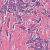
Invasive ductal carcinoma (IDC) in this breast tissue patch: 1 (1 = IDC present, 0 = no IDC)